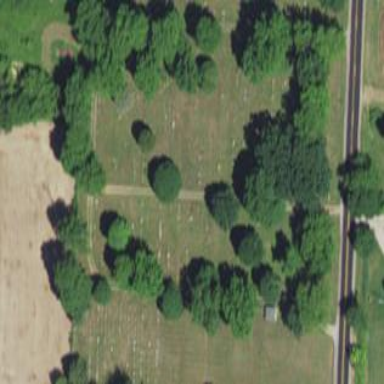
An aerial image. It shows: Cemetery.